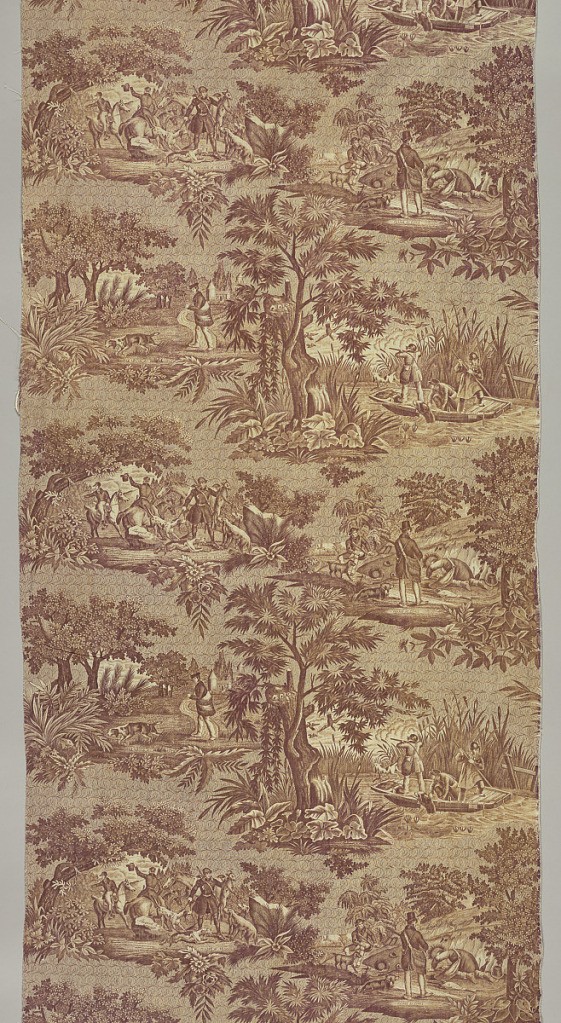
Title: Textile
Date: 1800–1850
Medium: Printed by engraved roller on cotton plain weave,
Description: Four scenes, captioned in French, showing different kinds of hunting on a background of scrolls. in brown on white.